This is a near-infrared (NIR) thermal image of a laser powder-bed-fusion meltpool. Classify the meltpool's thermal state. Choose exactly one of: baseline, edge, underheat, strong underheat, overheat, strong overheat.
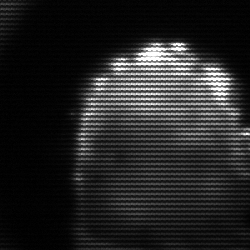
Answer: baseline